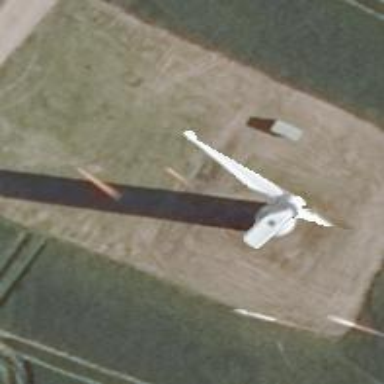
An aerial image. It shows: Wind generator powered by wind. The generator type is horizontal axis and it uses wind turbines.